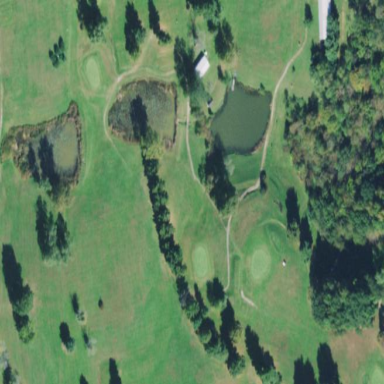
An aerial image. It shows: Golf course.